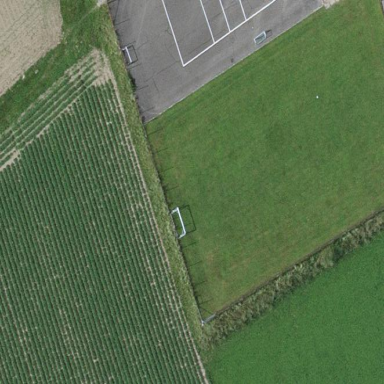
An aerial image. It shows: Soccer pitch for outdoor sports and leisure activities.